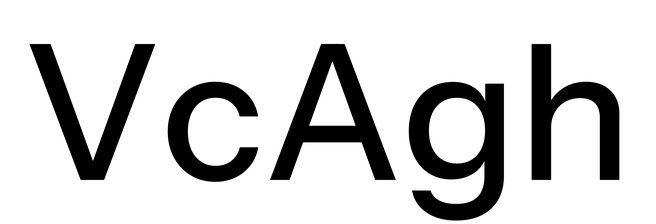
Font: InstrumentSans_Medium